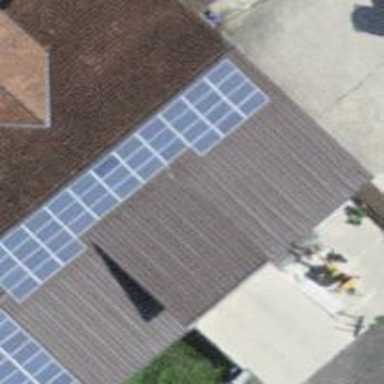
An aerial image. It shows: Solar power generator using photovoltaic panels.